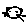
Label: cat